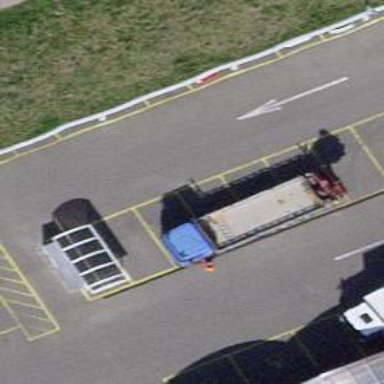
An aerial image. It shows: Charging station.